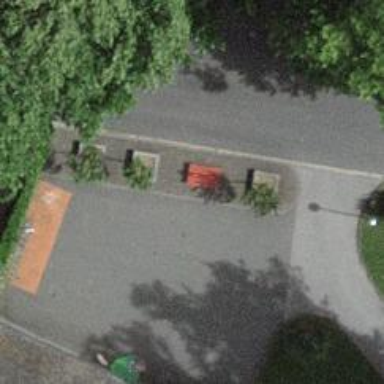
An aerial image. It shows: Red bench.